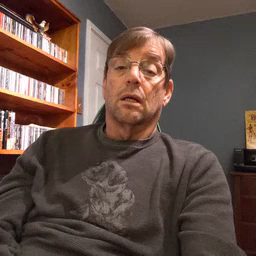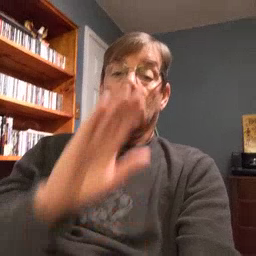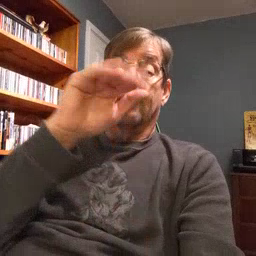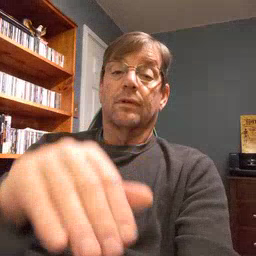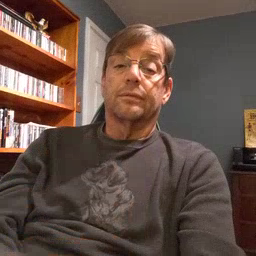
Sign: elephant